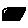
Label: triangle